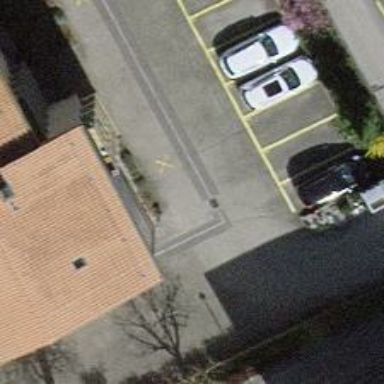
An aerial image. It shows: Parking aisle designated as service road.